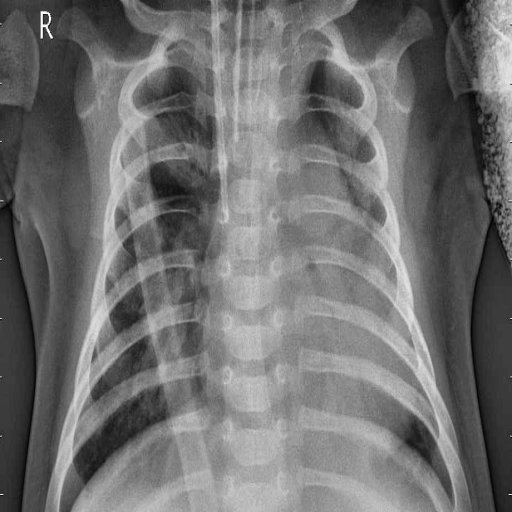
Finding: PNEUMONIA